Question: I'm interested in using an AJAX extension, namely this textbox calendar control.
Has anyone else ever had a hard time getting any AJAX controls to show up?

Surely all the excitement about AJAX isn't from the six controls listed above.
Would this be a corrupt install?
I've changed my Project's Target framework down from '.NET Framework 4' to '.NET Framework 3.5', closed VS2010 and reopened it. Still the same.
I also tried a Right-Click and selected , but that did nothing either.
What's going on? Am I the only one having this problem?
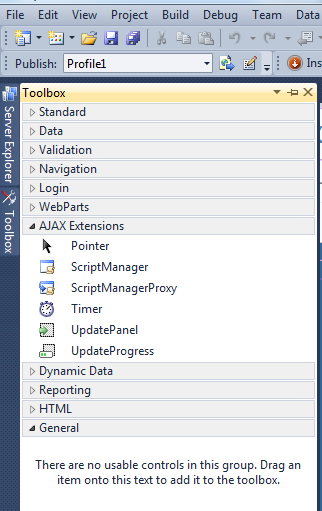
Answer: You need to download the <URL>.
They aren't built-in.